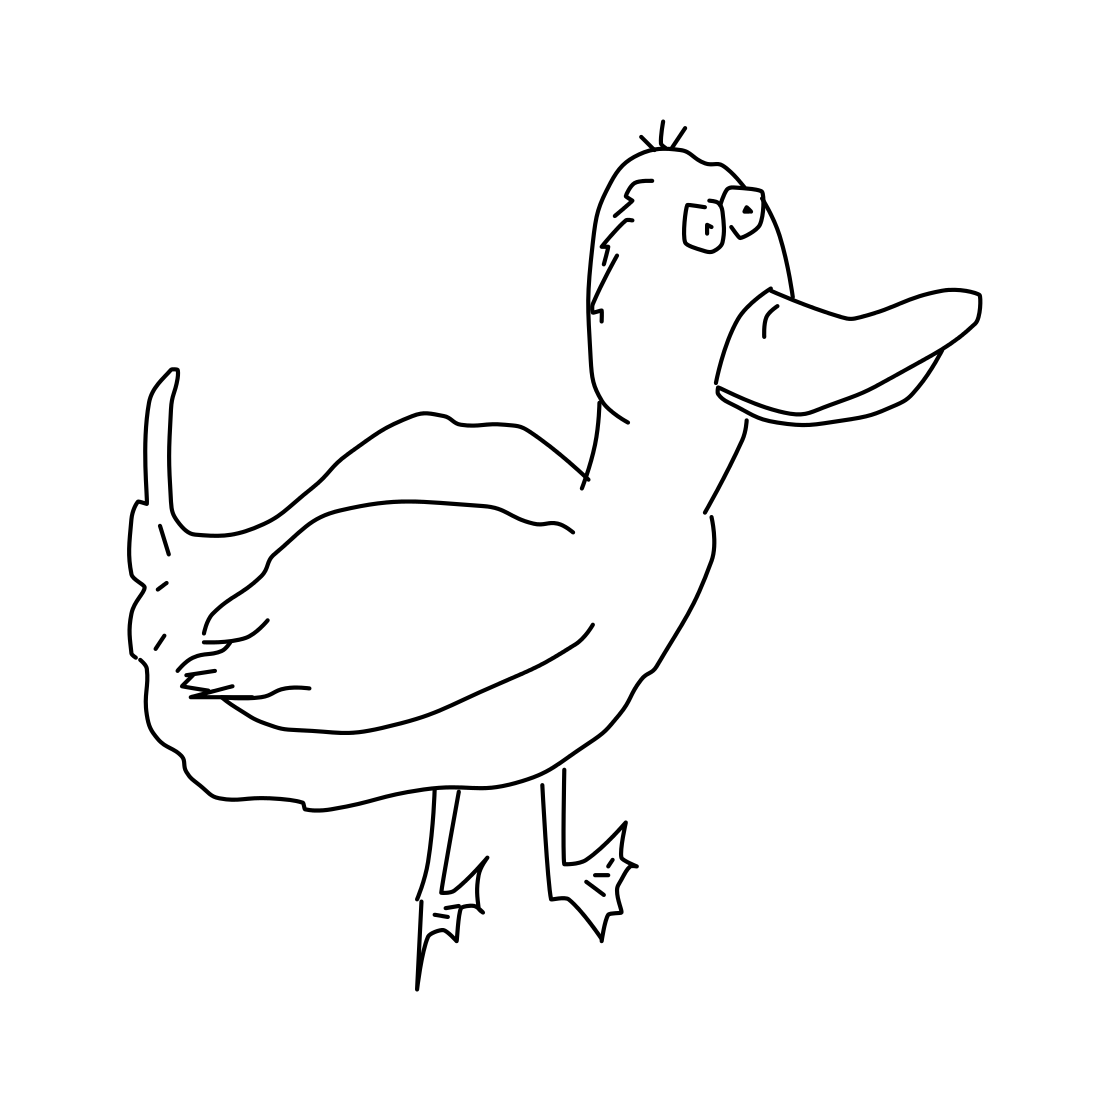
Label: duck